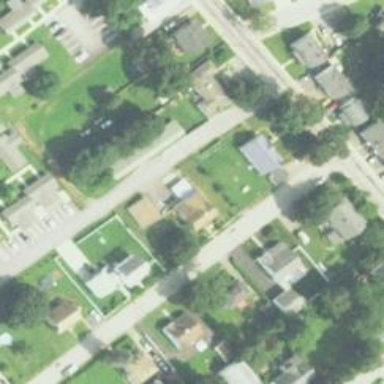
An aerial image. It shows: Residential driveway.